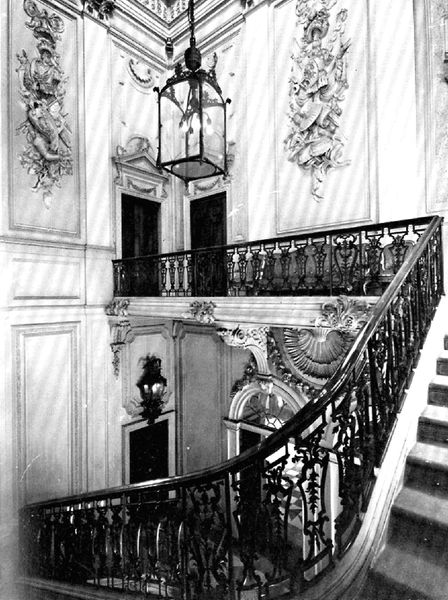
Titel: London, Norfolk House
Künstler: Matthew Brettingham
Standort: London (EU - GB)
Schlagwörter: weiß, glas, lampe, laterne, licht, paris, raum, schwarz, tür, haus, schloss, teppich, rahmen, gitter, adel, decke, rokoko, adlig, relief, bogen, türen, giebel, treppe, ornamente, leuchter, metall, stuck, geländer, stufe, stufen, tor, foto, palast, stockwerk, schwarz weiss, lauf, villa, gesims, treppenhaus, freitreppe, muschel, reliefs, palais, effner, elektrizität, üaris, ermitage, habdlauf, scjwqarz, joseph effner, törring